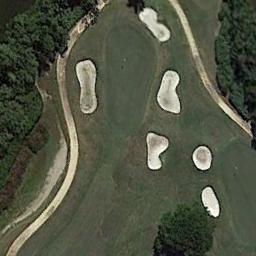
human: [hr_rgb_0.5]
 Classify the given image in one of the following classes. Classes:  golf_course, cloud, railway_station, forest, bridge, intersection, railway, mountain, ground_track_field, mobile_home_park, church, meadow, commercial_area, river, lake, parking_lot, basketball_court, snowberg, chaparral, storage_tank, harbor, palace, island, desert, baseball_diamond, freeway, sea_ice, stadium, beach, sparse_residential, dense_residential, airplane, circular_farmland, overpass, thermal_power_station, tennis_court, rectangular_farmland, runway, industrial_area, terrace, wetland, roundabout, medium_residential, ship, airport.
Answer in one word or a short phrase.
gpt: golf_course